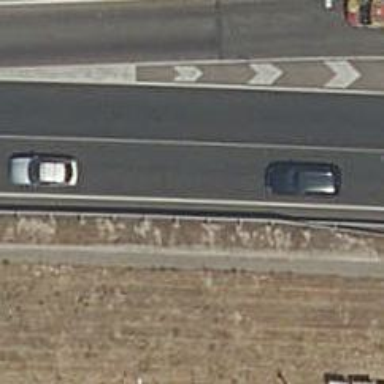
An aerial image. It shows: Motorway link.